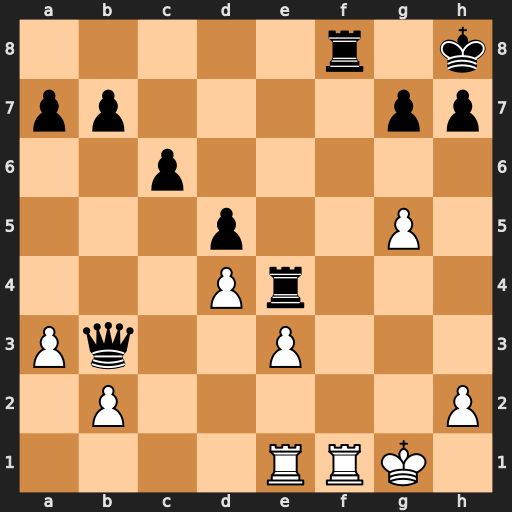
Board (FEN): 5r1k/pp4pp/2p5/3p2P1/3Pr3/Pq2P3/1P5P/4RRK1
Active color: w
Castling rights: -
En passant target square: -
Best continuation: Rxf8#